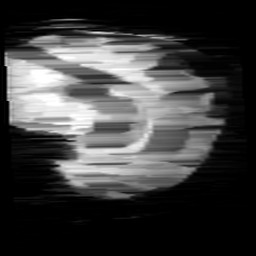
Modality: minIP
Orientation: sagittal
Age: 12
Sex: female
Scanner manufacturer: siemens
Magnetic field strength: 3 T
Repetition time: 0.027 s
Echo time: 0.02 s